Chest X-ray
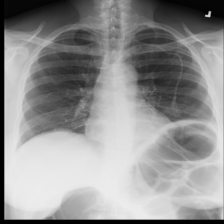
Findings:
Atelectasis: positive
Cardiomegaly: negative
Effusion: negative
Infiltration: negative
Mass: negative
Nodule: negative
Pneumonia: negative
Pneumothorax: negative
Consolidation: negative
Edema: negative
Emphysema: negative
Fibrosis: negative
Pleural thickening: negative
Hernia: negative